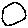
Label: circle